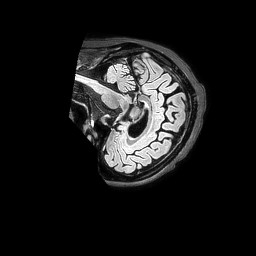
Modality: FLAIR
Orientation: sagittal
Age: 38
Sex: female
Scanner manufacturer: philips
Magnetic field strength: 3 T
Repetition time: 4.8 s
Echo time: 0.34 s